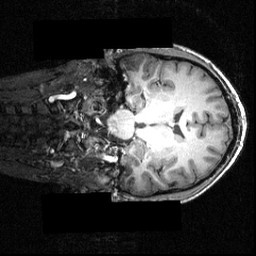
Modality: T1w
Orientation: coronal
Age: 20
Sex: male
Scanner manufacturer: siemens
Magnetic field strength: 3.951 T
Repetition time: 1.5 s
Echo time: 0.00335 s